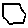
Label: hexagon